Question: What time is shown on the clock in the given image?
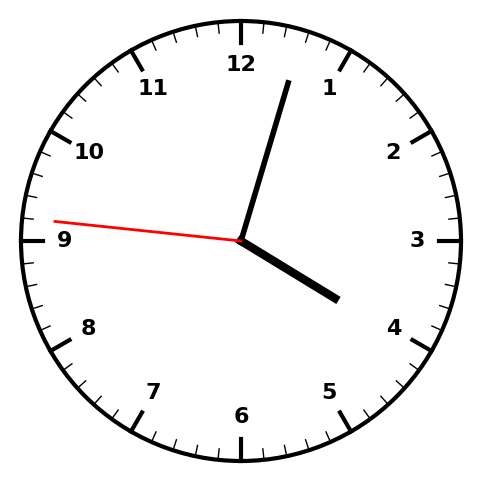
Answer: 04:02:46